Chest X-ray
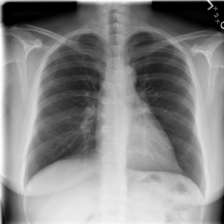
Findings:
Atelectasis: negative
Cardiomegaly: negative
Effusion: negative
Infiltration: negative
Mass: negative
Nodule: negative
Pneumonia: negative
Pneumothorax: negative
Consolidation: negative
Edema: negative
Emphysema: negative
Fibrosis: negative
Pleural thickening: negative
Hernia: negative